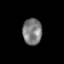
Tissue: skin
Cell type: Epithelial cells
Senescence score: 0.2668
Nuclear area (px): 497
Mean DAPI intensity: 125.101